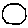
Label: moon